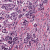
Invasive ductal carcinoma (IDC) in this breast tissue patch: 1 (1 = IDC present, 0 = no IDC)